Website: walmart
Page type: customer-info-address
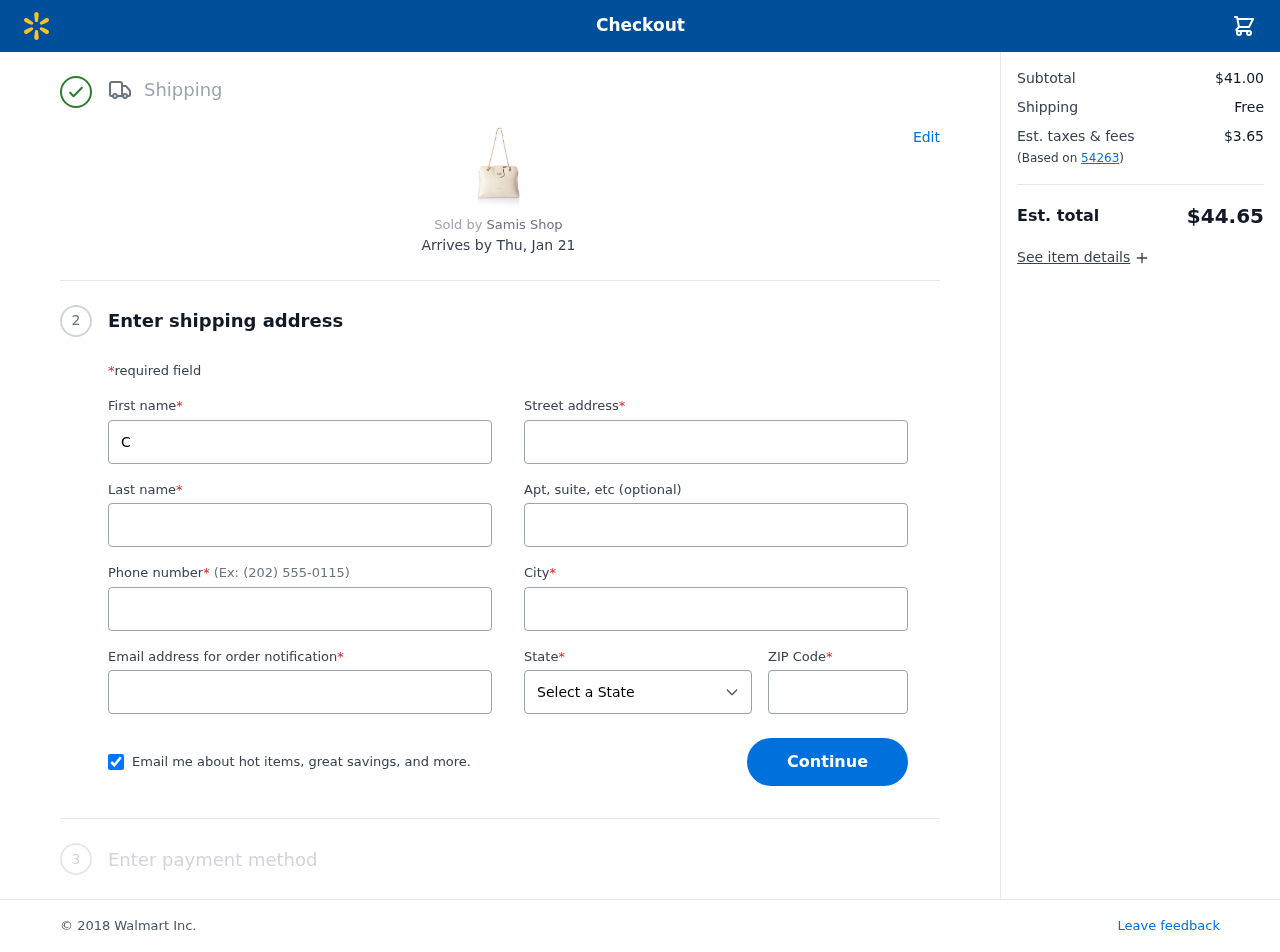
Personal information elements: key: PII_CITY
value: Ariaston
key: PII_EMAIL
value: connieberry@hotmail.com
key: PII_FIRSTNAME
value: Connie
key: PII_LASTNAME
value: Berry
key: PII_PHONE
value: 6293708453
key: PII_POSTCODE
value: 54263
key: PII_STATE
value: Missouri
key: PII_STREET
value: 306 Maxwell Manor Apt. 904
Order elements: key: ORDER_DELIVERY_DATE
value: Thu, Jan 21
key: ORDER_SUBTOTAL
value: $41.00
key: ORDER_SHIPPING_COST
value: Free
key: ORDER_TAX
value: $3.65
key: ORDER_TOTAL
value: $44.65